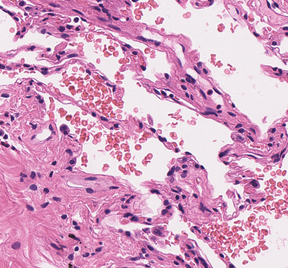
Tumor epithelial tissue: no
Tumor-associated stroma tissue: no
Normal tissue: yes